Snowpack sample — Snodgrass Mountain, Crested Butte, Colorado (2/4/25, 12:06 PM MST)
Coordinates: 38.923, -106.968
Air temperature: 35 °F
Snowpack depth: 80 cm
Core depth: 30 cm
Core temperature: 35.6 °F
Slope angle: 14°, slope face: 78°
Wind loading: low
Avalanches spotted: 0
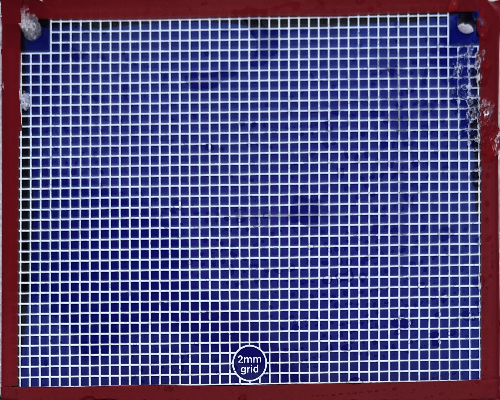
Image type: profile
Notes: No avalanches nearby, unusually warm weather for the last month reported by residents, Collected 25 yards from treeline